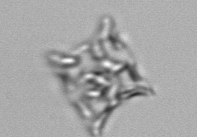
Label: Eucampia